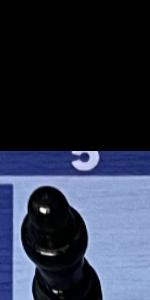
Label: Empty